Question: I am trying to find an equation for finding the lat/long point between two lat/long points in Javascript. It would work something like this.
'getMiddle(lat1, lng1, lat2, lng2)' <= would return [lat3, lat3] halfway distance wise (going around the earth obviously).
I found this:
<URL>
> Date: 10/11/2001 at 11:41:08
From: Doctor Rick
Subject: Re: Determining lat and long of a point between two given
pointsHi, Chuck.This will probably be a little more complicated than you think. The
easiest way for me to do it is to think in terms of vectors. Some of
the items in our Archives on the topic of latitude and longitude use
the vector approach, so you can see them for background. For example:Distance Between Two Points on the Earth
<URL>Let's call the two points A and B, and choose a rectangular coordinate
system in which the equator is in the x-y plane and the longitude of
point A is in the x-z plane. Let lat1 be the latitude of A, let lat2
be the latitude of B, and let dlat be the longitude of B minus the
longitude of A. Finally, use distance units such that the radius of
the earth is 1. Then the vectors from the center of the earth to A and
B areA = (cos(lat1), 0, sin(lat1)) B = (cos(lat2)*cos(dlon),
cos(lat2)*sin(dlon), sin(lat2))Point C, the midpoint of the shortest line between A and B, lies along
the sum of vectors A and B. (This works because A and B have the same
length, so the sum of the vectors is the diagonal of a rhombus, and
this diagonal bisects the angle.)A+B = (cos(lat1)+cos(lat2)*cos(dlon),
cos(lat2)*sin(dlon),
sin(lat1)+sin(lat2))To get the actual vector C, we need to scale this vector to length R
so it ends at the surface of the earth. Thus we have to divide it by
|A+B|, that is, the length of vector A+B. That would get pretty messy.
But we can find the latitude lat3 and longitude difference (lon3-lon1)
by looking at ratios of the coordinates of A+B, and these ratios are
the same whether we scale the vector or not. To see this, look back at
the formula for vector B. Knowing that vector, we can recover lat2 and
dlon:dlon = tan^-1(B_y/B_x) lat2 = tan^-1(B_z/sqrt(B_x^2+B_y^2))Here, B_x, B_y, and B_z are the x, y, and z coordinates of vector B.We can do the same thing with vector A+B to find the latitude and
longitude of point C:dlon3 = tan^-1(cos(lat2)*sin(dlon)/
(cos(lat1)+cos(lat2)*cos(dlon))) lat3 = tan^-1((sin(lat1)+sin(lat2))/
sqrt((cos(lat1)+cos(lat2)*cos(dlon))^2+
(cos(lat2)*sin(dlon))^2))That's the formula you seek. Since both formulas involve division, we
must consider the special cases. The longitude calculation fails when
C_x = 0, that is, when C is 90 degrees away from A in longitude, so
dlon3 will be +90 or -90; the sign depends on the sign of dlon. The
latitude calculation fails when C_x and C_y are both zero, thus we
know that in this case, lat3 = 0. A complete algorithm will check for
these cases, but they won't occur if you're interested only in the
continental US.When I plug in the latitudes and longitudes for LA and NYC, I get:LA 34.122222 <PHONE> NYC 40.66972222 73.94388889 midpt 39.54707861
97.201534I hope this is helpful to you.- <URL>
Which I believe has the answer but not as Javascript.
This is what I am working with:

I have spent some time creating map point and determining distance between them, but to find a midway point between them has been difficult for me. Converting equations I have found so far has been unsuccessful.
Once I can find the midpoint I want to use recursion + (how many points I need between two points based on distance) to build properly spaced dotted lines.
Any help on this piece would be greatly appreciated.
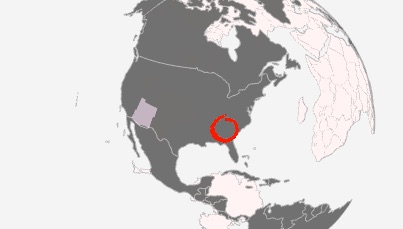
Answer: Answer in python: <URL>
- -
Additionally: For those wanting to go straight to profit (yes I know I patched Math. Borrowed shamelessly from here: <URL>
'''
getMidpoint: function(lat1, lng1, lat2, lng2) {
Math.degrees = function(rad) {
return rad * (180 / Math.PI);
}
Math.radians = function(deg) {
return deg * (Math.PI / 180);
}
lat1 = Math.radians(lat1);
lng1 = Math.radians(lng1);
lat2 = Math.radians(lat2);
lng = Math.radians(lng2);
bx = Math.cos(lat2) * Math.cos(lng - lng1)
by = Math.cos(lat2) * Math.sin(lng - lng1)
lat3 = Math.atan2(Math.sin(lat1) + Math.sin(lat2), Math.sqrt((Math.cos(lat1) + bx) * (Math.cos(lat1) + bx) + Math.pow(by, 2)));
lon3 = lng1 + Math.atan2(by, Math.cos(lat1) + bx);
return [Math.round(Math.degrees(lat3), 5), Math.round(Math.degrees(lon3), 5)]
}
'''